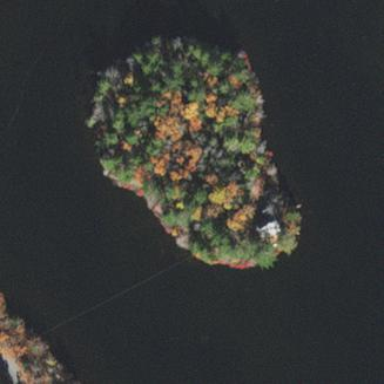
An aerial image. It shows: Islet.